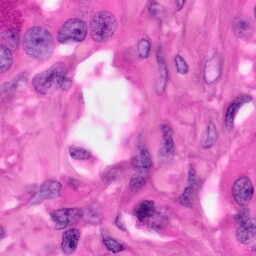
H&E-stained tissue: Pancreatic